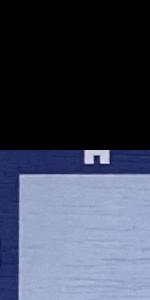
Label: Empty